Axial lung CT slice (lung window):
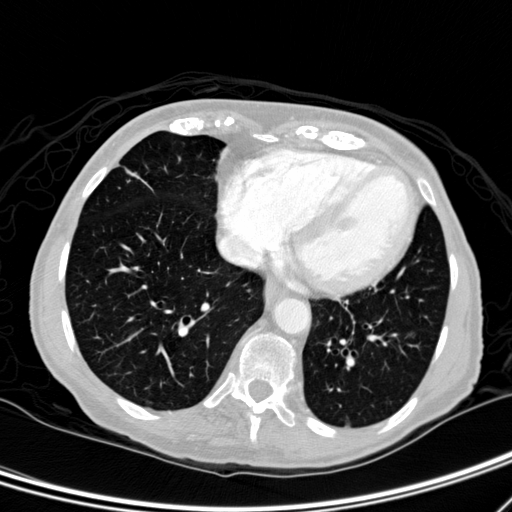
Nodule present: yes
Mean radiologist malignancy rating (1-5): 3.25